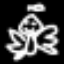
Label: angel